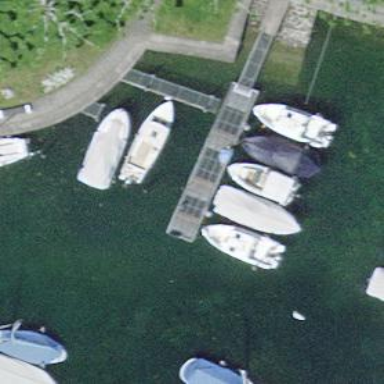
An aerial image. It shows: Man-made pier.